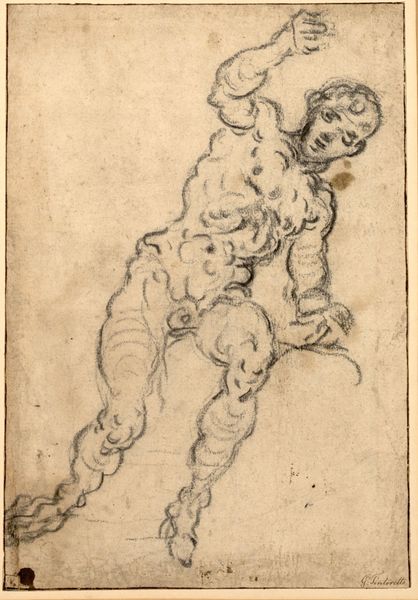
Titel: Männliche Aktstudie
Künstler: Jacopo Robusti
Standort: Wien
Institution: Albertina, Wien
Schlagwörter: akt, hand, kopf, körper, mann, nackt, sitzen, bewegung, grau, mund, nase, schwarz, skizze, stützen, zeichnung, arm, arme, augen, gesicht, signatur, haare, ohren, beine, papier, man, studie, muskeln, nabel, penis, kohle, lockig, faust, haarig, entwurf, fleck, organisch, konvex, schwrz, kringel, wülste, riese, convex, knorpel, dellen, knubbeln